Question: I am trying to fetch my all dropdown at page load using ANgularJs+TypeScript.I am done with implementing 'ng-options' and 'ng-init' method to load it but there might me some problem thats why i am not able to get my data from my API or to give call to my API.I have given my Code with this question.
Here is my typescript Controller:-
'''
/// <reference path="../interface/interface.ts" />
/// <reference path="../../scripts/typings/jquery/jquery.d.ts" />
/// <reference path="../../scripts/typings/angularjs/angular.d.ts" />
module CustomerNew.controllers {
export class CreateCustomerCtrl {
static $inject = ['$scope', '$http', '$templateCache'];
debugger;
constructor(protected $scope: ICustomerScope,
protected $http: ng.IHttpService,
protected $templateCache: ng.ITemplateCacheService) {
$scope.create = this.create;
$scope.getFormData = this.getformData;
}
public getformData: (getFormData: any) => {
$http.get();
}
'''
Giving Error AS
It's giving error of "Property or signature expected" & Unexpected token. "A constructor, method, accessor, or property was expected".

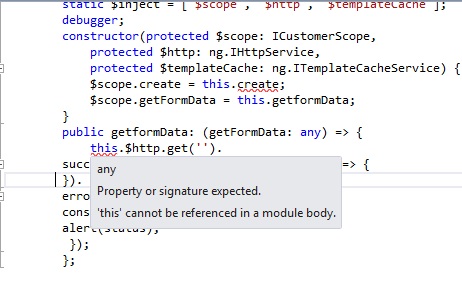
Answer: We need 'this.' and "=" to assign 'getformData'
'''
constructor(protected $scope: ICustomerScope,
protected $http: ng.IHttpService,
protected $templateCache: ng.ITemplateCacheService) {
$scope.create = this.create;
$scope.getFormData = this.getformData;
}
//public getformData: (getFormData: any) => {
public getformData = (getFormData: any) => {
// instead of this notation
// $http.get(...
// we need to use this.
this.$http.get(...
}
'''
This could be some more complex example of the above TypeScript controller defintion:
'''
module CustomerNew.controllers
{
export interface ICustomerScope extends ng.IScope
{
create: Function;
getFormData: Function;
}
export class CreateCustomerCtrl {
static $inject = ['$scope', '$http', '$templateCache'];
debugger;
constructor(protected $scope: ICustomerScope,
protected $http: ng.IHttpService,
protected $templateCache: ng.ITemplateCacheService) {
$scope.create = this.create;
$scope.getFormData = this.getformData;
}
public getformData = (getFormData: any) =>
{
this.$http.get("url"); // ...
}
public create = () => { }
}
}
'''
Check it in this <URL>